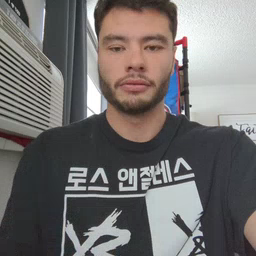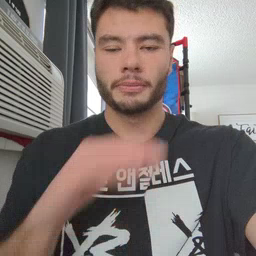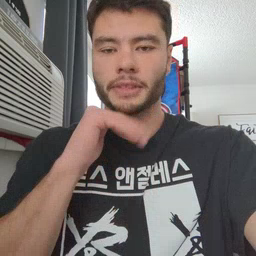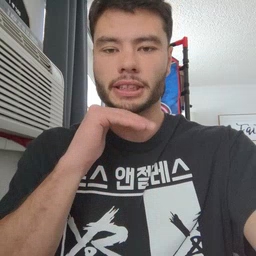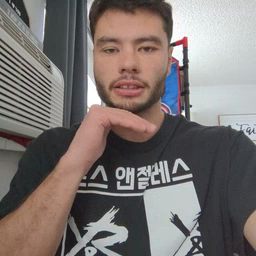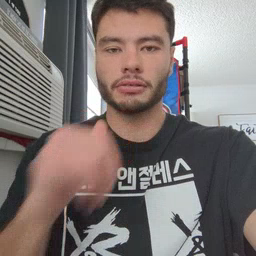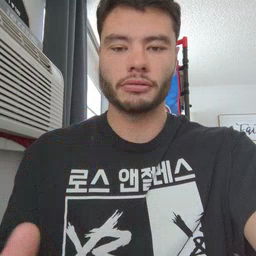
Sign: pig